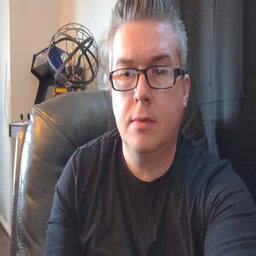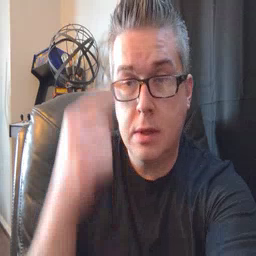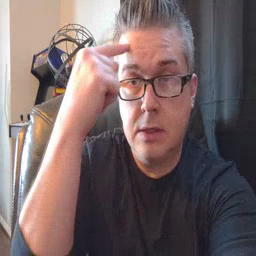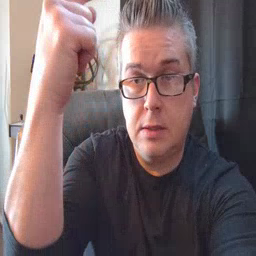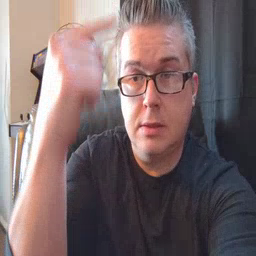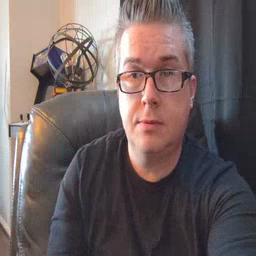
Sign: penny